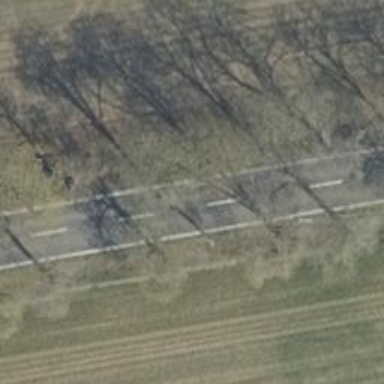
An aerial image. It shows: Row of deciduous trees.